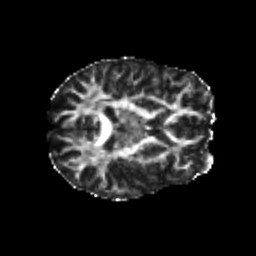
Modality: FA
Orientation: axial
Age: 20
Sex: female
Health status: healthy
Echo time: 0.074 s